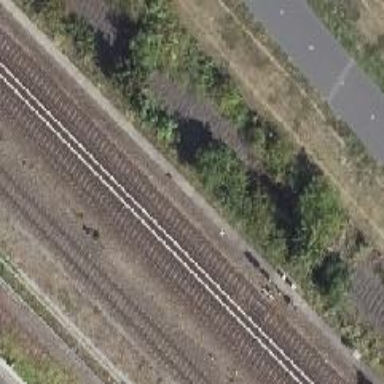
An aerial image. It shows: Railway milestone.